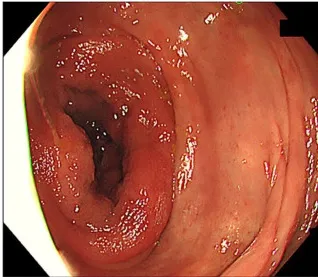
Total colonoscopy. (A,B) The intussusception was gradually reduced with endoscopic insufflation.
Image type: endoscopy (gi_endoscopy)